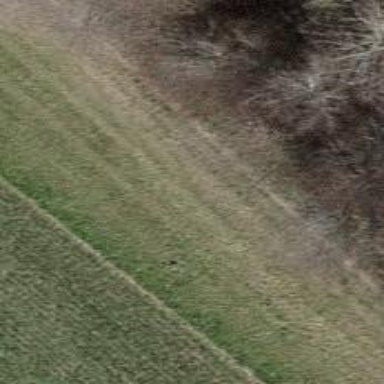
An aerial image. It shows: Grassy track with grade 5 track type.